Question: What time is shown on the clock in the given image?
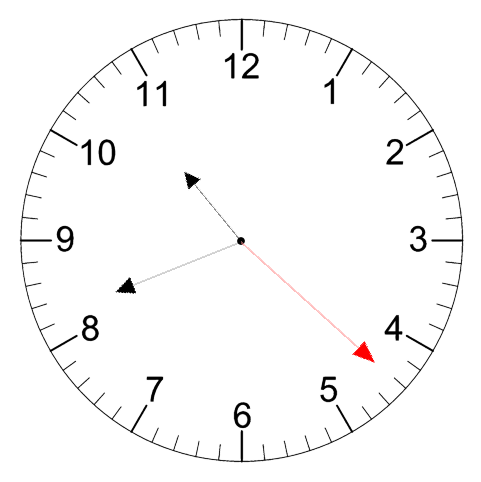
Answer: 10:41:22